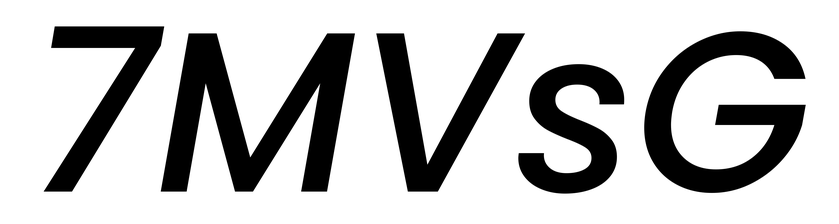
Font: Poppins-MediumItalic